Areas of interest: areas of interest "Emerald Imperial Noble Courtyard"
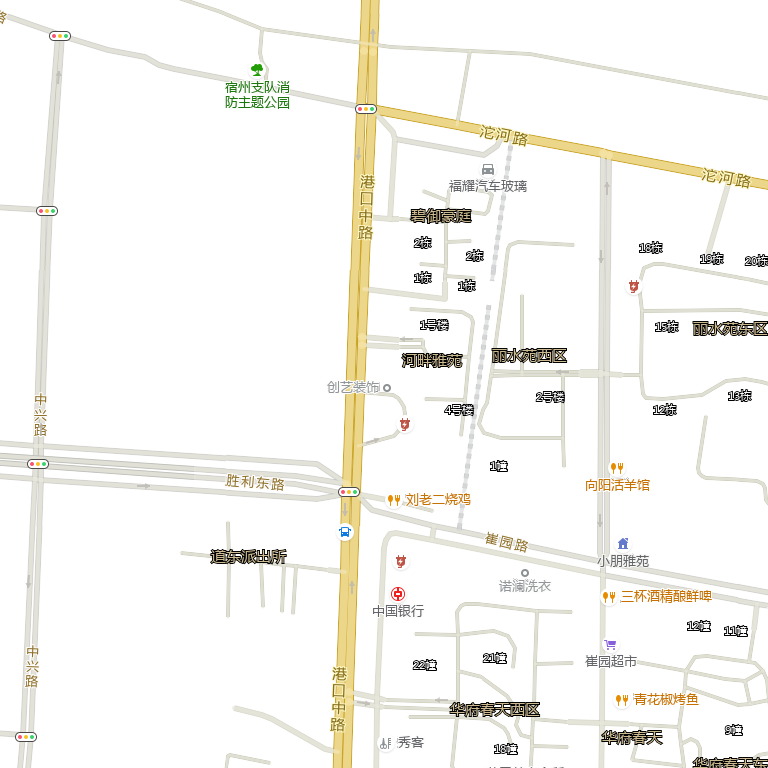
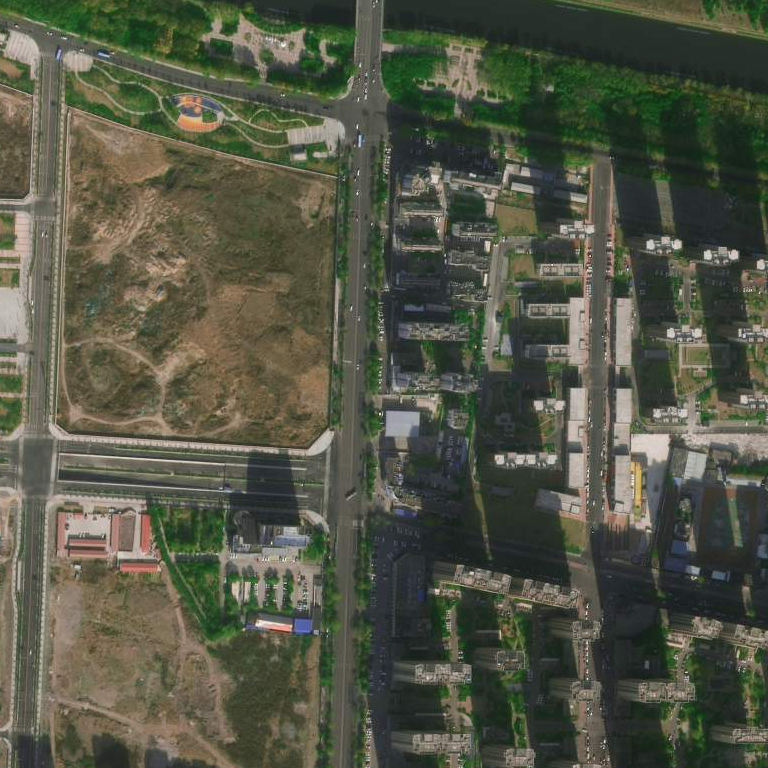